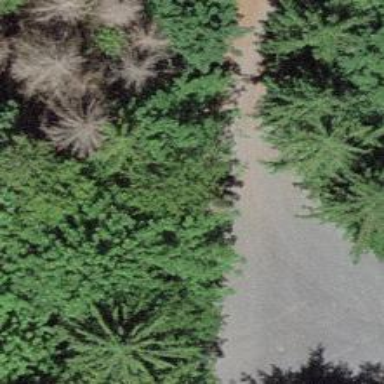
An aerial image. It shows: Paved alley designated as service road.